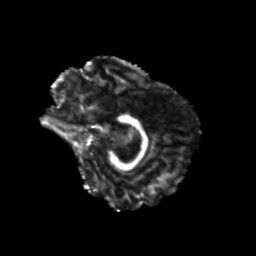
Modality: FA
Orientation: sagittal
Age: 25
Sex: female
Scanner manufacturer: siemens
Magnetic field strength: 3 T
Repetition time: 3.5 s
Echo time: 0.104 s